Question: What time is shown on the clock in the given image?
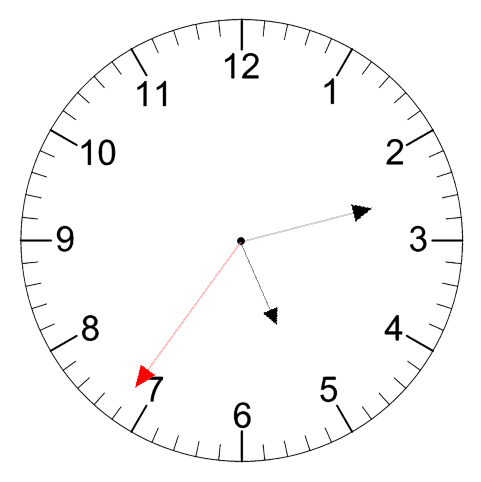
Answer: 05:12:36